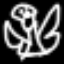
Label: angel